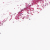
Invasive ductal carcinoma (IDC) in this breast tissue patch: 0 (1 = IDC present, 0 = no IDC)